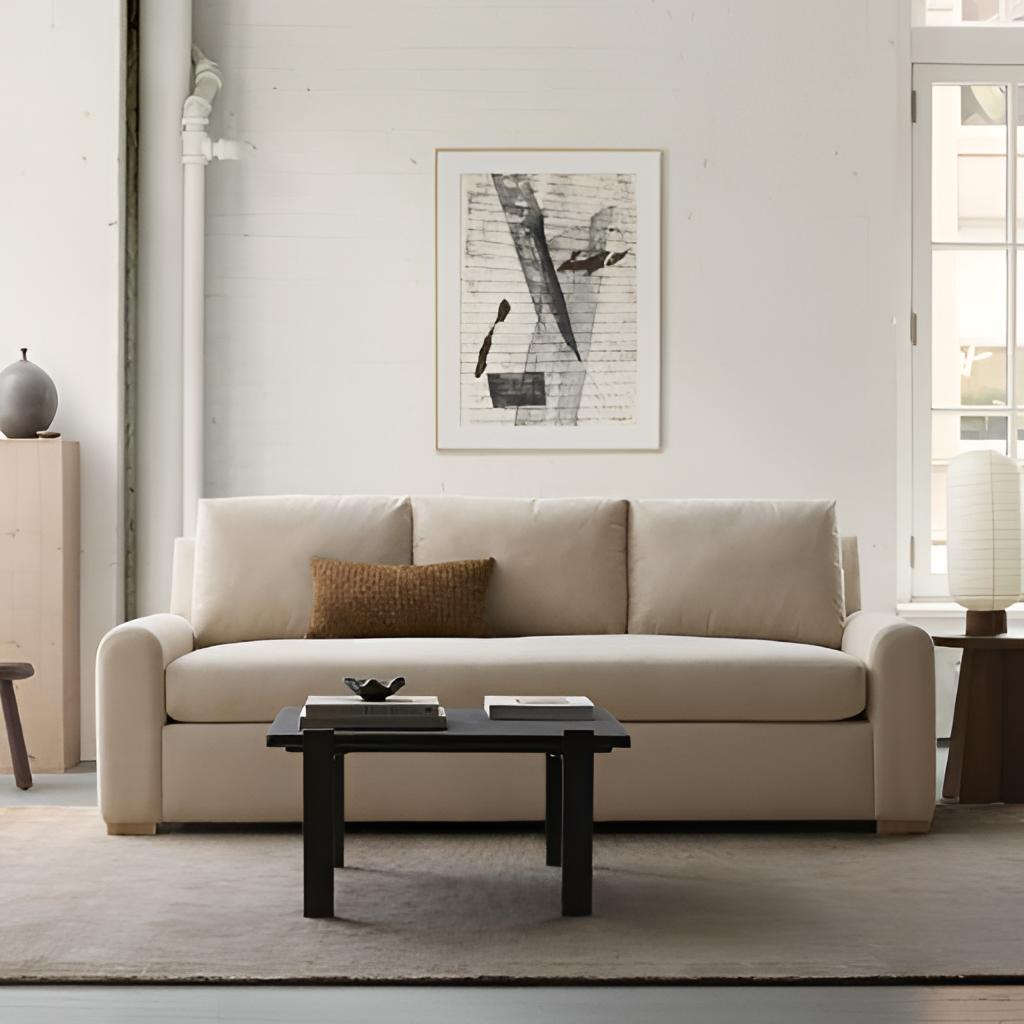
living room, fabric sofa, wood flooring, with plank pattern, modern, white paint wallpaper, with solid pattern